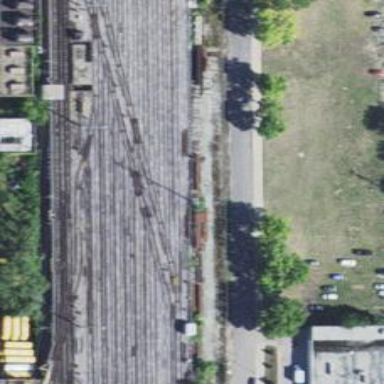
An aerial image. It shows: Bridge over electrified rail tracks leading to service yard.